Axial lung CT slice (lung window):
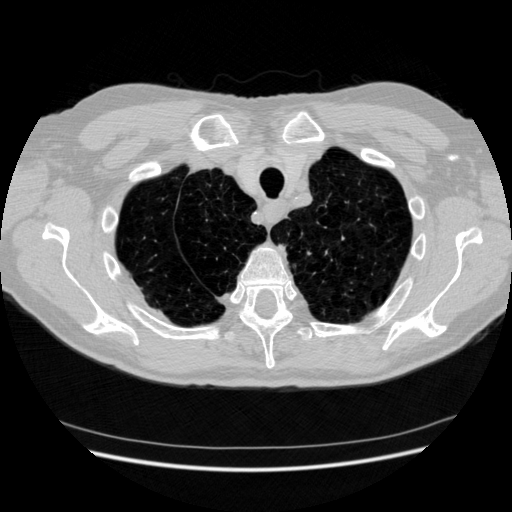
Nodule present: no